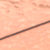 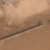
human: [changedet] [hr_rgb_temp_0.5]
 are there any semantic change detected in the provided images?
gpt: The area appears the same.